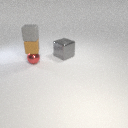
small brown rubber cube above small red metal sphere